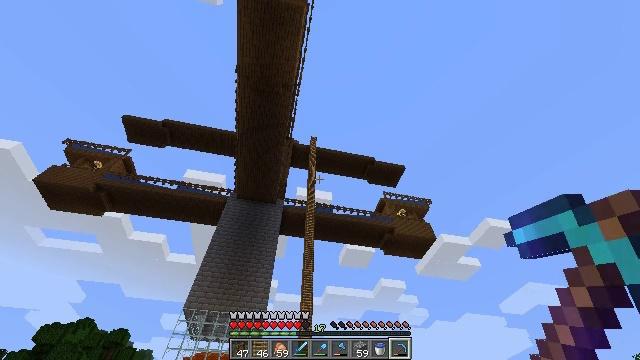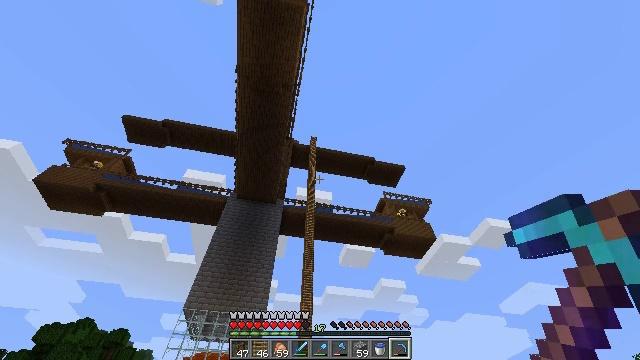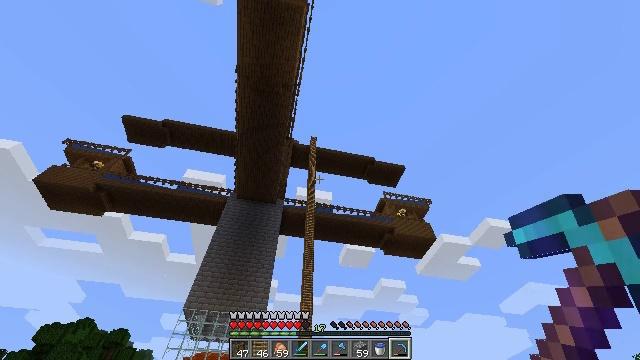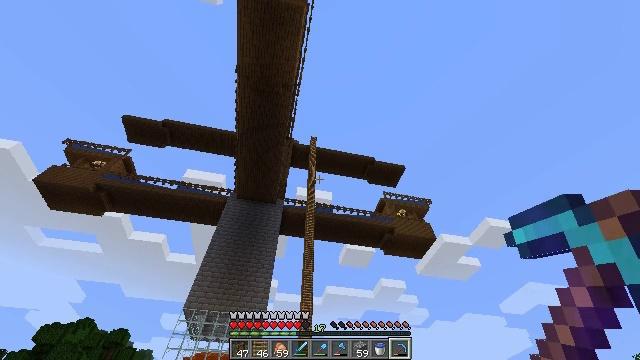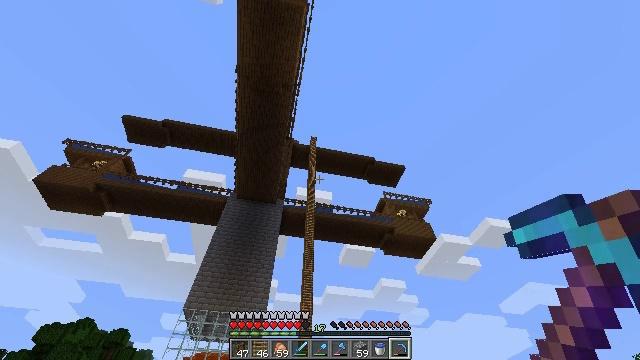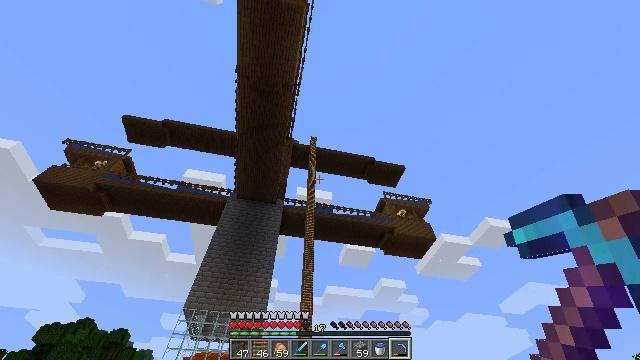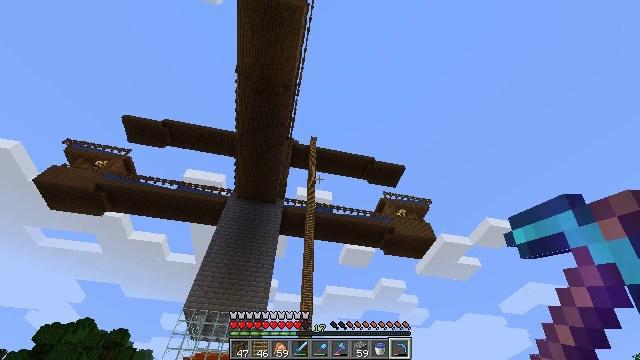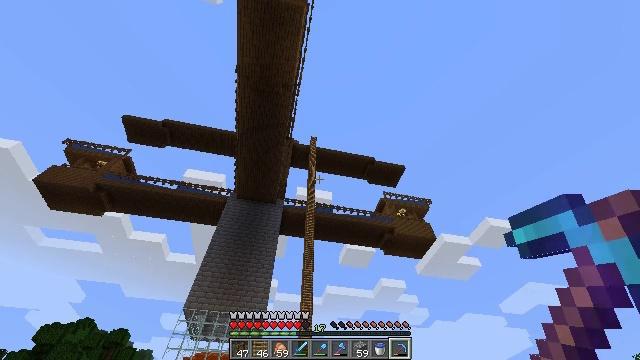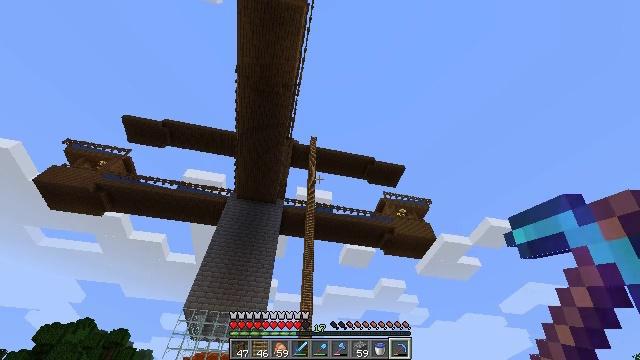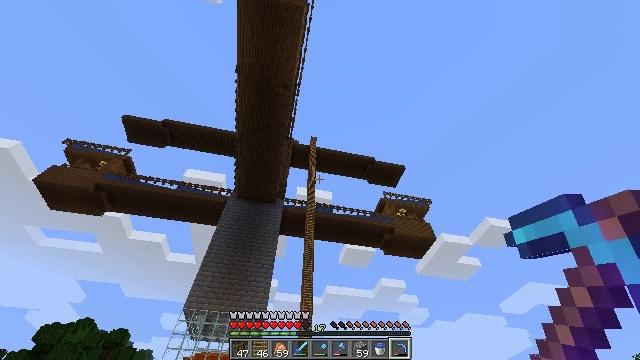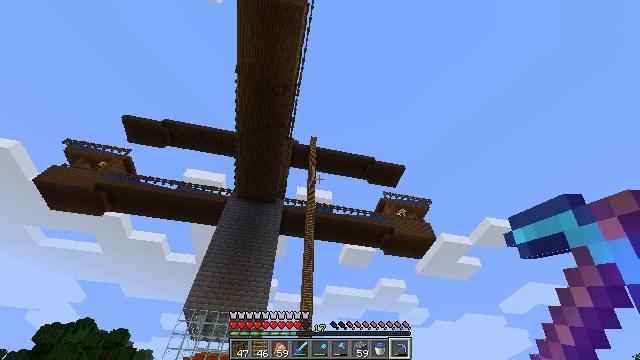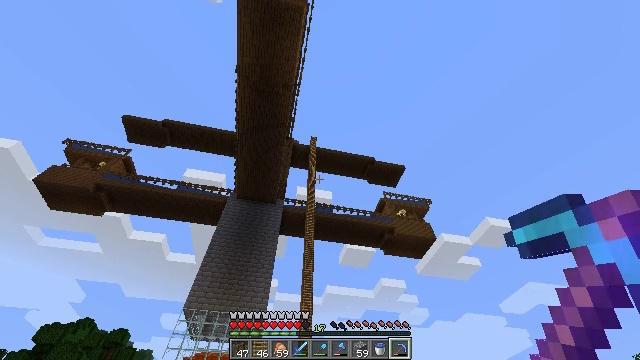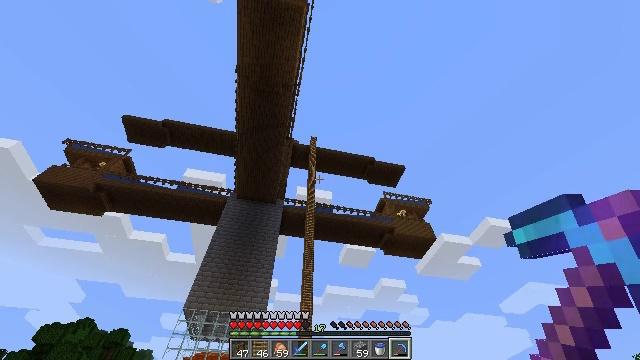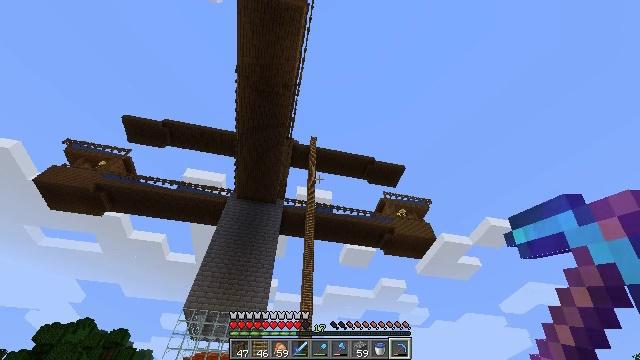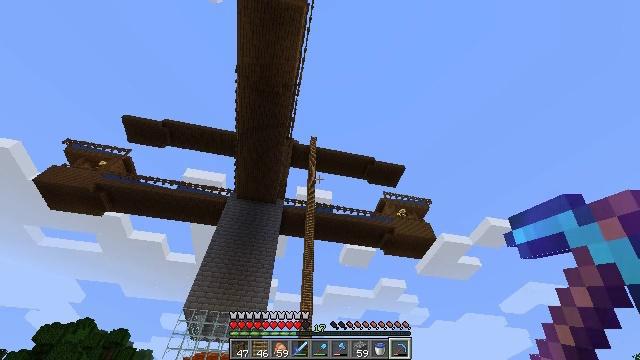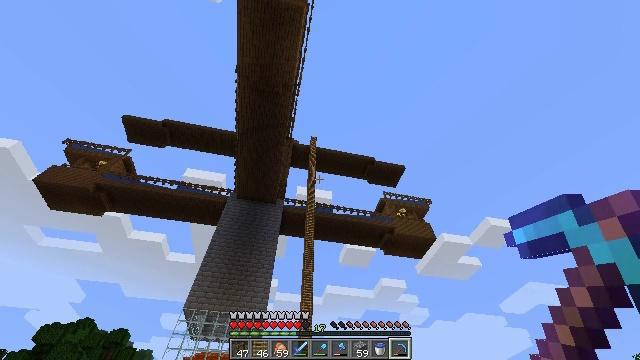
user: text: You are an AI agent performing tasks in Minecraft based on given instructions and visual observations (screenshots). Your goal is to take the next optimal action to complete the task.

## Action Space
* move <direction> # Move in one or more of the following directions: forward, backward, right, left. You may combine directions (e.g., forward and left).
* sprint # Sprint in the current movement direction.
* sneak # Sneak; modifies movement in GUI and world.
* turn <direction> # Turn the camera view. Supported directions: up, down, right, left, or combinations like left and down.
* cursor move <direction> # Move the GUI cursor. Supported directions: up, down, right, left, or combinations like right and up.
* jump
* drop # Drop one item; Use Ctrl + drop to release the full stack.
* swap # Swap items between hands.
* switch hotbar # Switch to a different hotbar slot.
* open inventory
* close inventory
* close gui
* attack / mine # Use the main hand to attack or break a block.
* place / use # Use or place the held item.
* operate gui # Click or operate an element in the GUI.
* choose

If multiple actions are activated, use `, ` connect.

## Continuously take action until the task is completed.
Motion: motion action
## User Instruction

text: Gather resources to craft the piston.
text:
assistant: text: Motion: no_op
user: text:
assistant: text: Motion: no_op
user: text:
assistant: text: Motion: no_op
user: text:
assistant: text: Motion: no_op
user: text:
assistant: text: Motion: no_op
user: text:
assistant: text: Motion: no_op
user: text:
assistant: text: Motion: no_op
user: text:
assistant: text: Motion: no_op
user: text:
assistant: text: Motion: no_op
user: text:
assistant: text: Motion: no_op
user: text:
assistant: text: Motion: no_op
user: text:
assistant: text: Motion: no_op
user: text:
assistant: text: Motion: no_op
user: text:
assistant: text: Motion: no_op
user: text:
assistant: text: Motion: no_op
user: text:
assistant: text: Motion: no_op
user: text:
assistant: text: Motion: no_op
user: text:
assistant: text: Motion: no_op
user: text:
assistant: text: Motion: no_op
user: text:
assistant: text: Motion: no_op
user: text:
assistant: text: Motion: no_op
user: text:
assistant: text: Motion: no_op
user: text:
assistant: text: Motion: no_op
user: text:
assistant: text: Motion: no_op
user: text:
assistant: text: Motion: no_op
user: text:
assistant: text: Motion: no_op
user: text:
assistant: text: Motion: no_op
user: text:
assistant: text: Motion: no_op
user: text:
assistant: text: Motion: no_op
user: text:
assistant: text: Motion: no_op